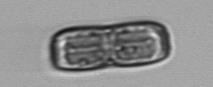
Label: Ephemera